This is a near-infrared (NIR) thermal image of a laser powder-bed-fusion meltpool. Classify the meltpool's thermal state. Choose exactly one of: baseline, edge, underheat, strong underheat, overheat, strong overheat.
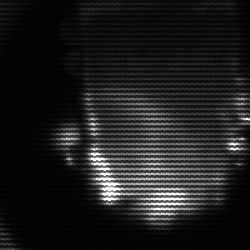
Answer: baseline